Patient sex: F
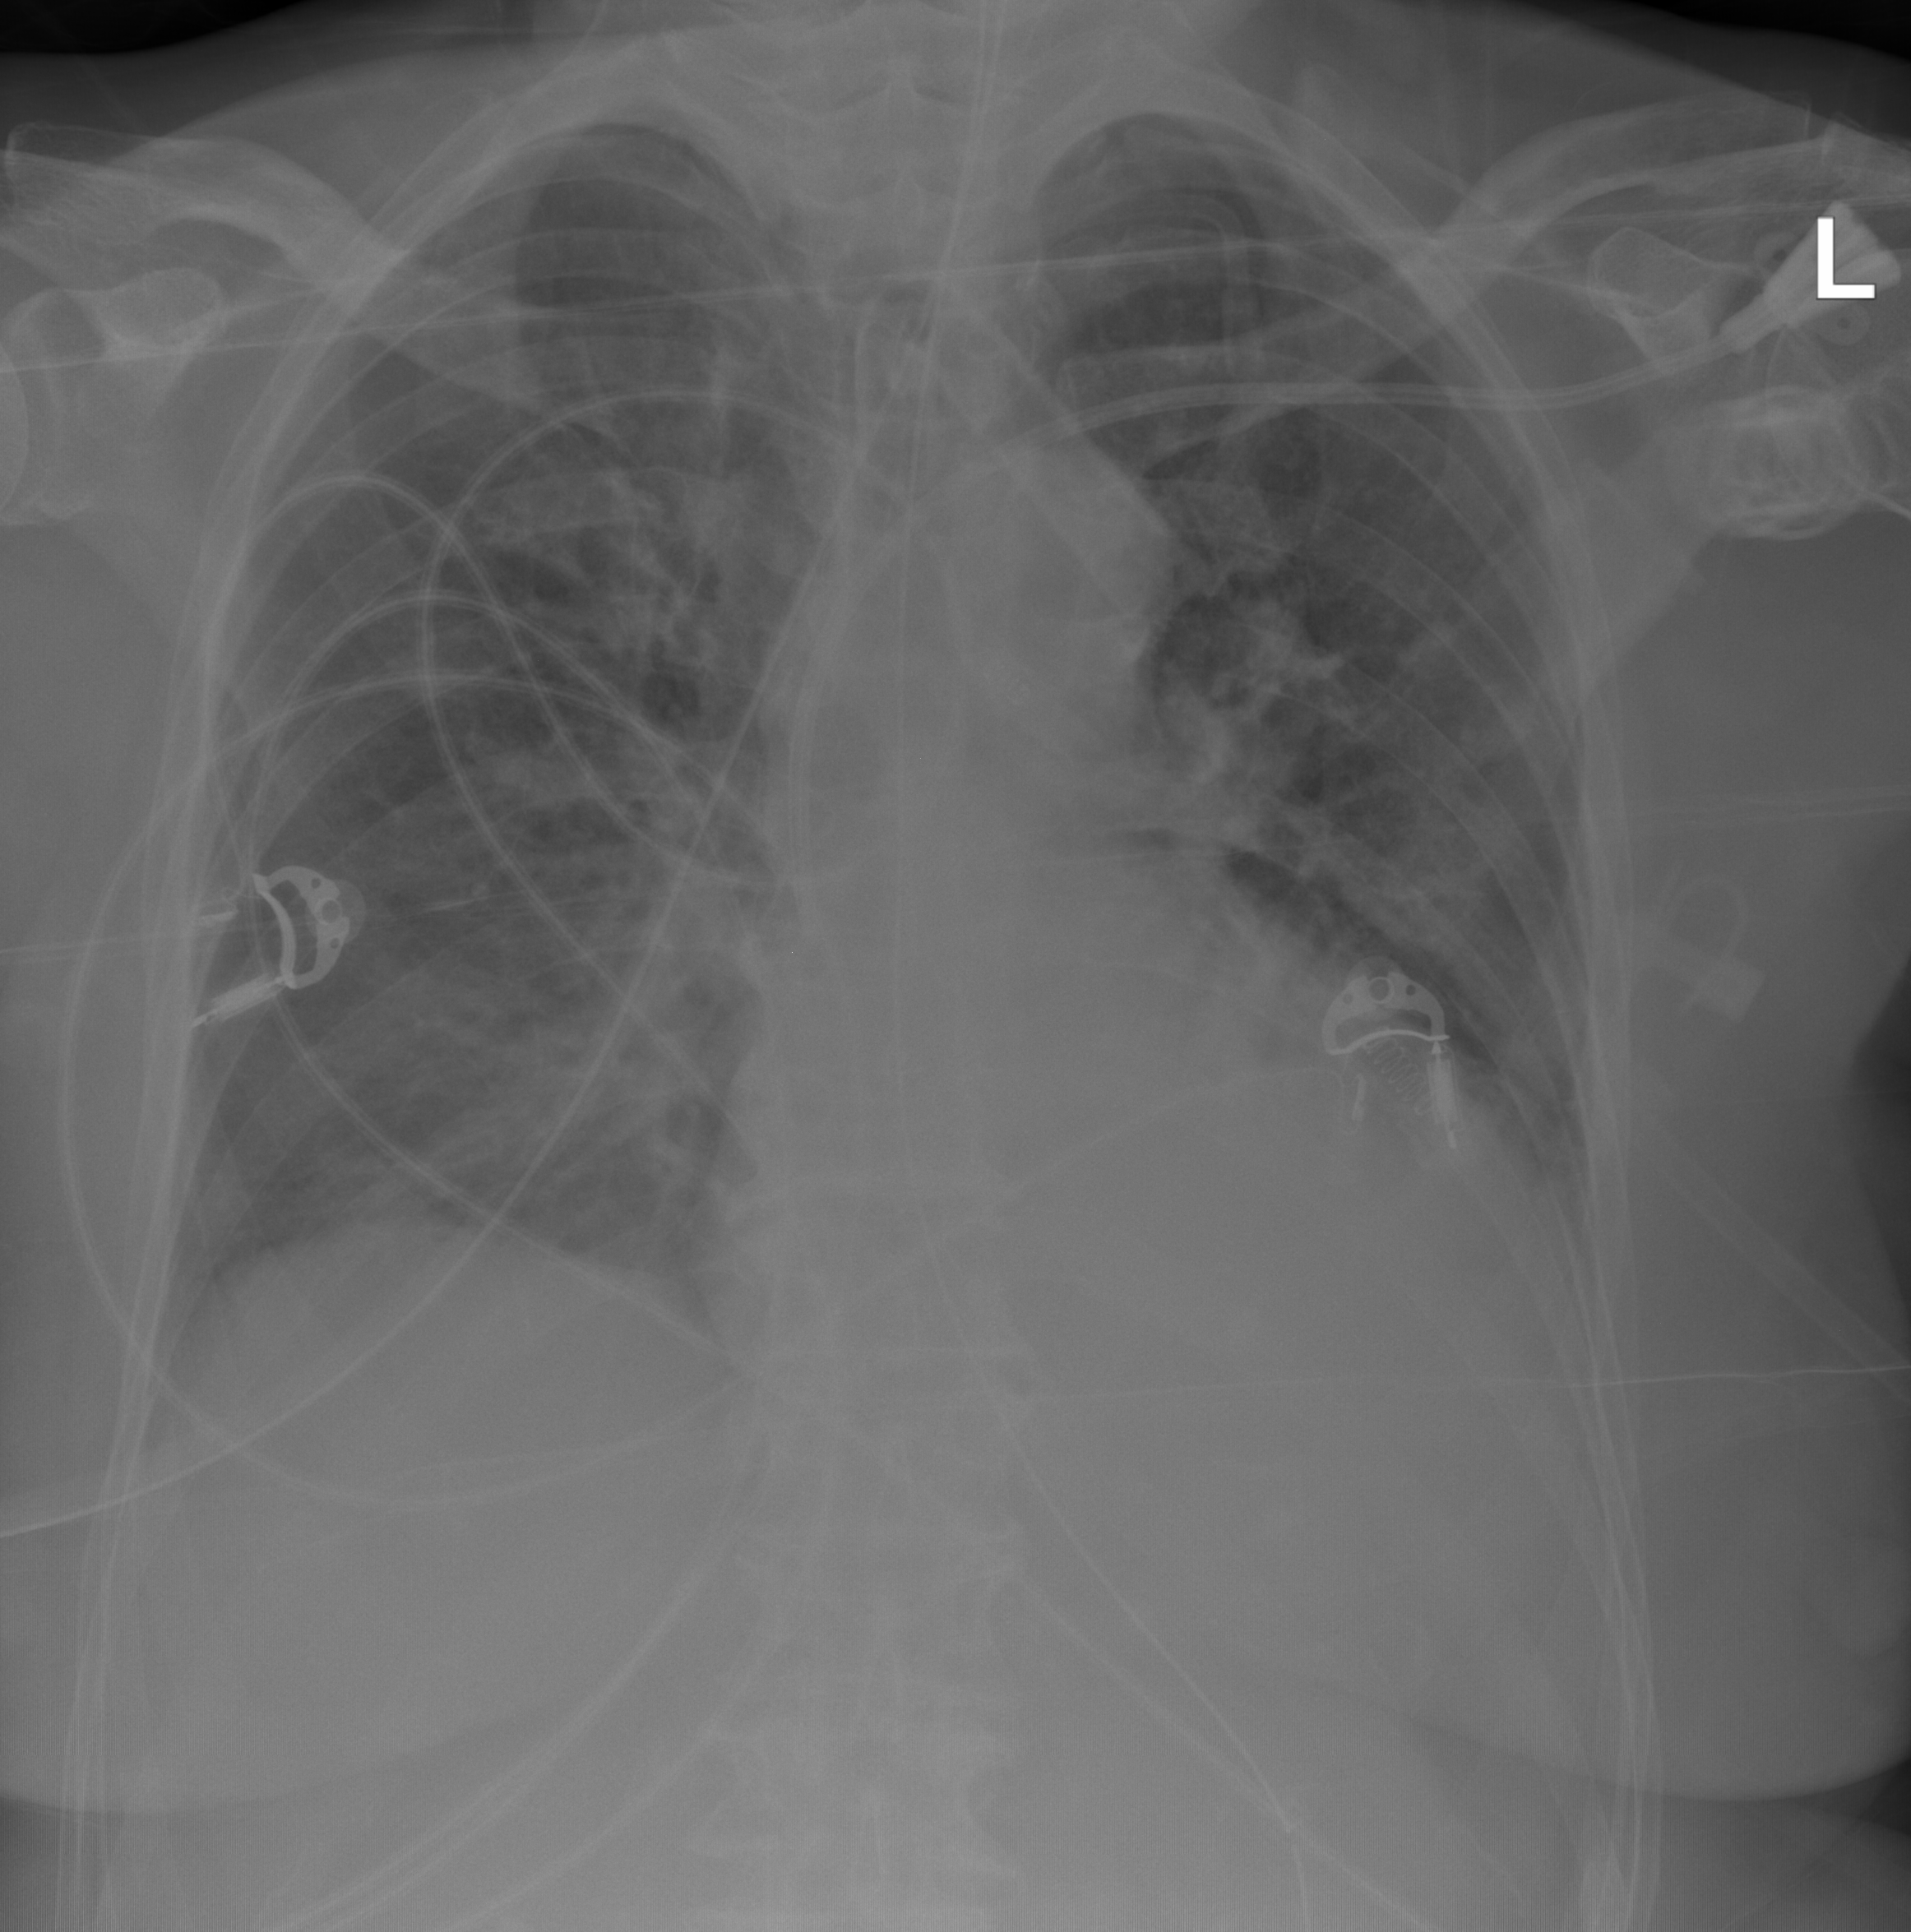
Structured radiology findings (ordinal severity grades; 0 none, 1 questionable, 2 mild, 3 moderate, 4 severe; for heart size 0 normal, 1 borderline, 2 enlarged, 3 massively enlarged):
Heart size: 0
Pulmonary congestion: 2
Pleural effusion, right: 1
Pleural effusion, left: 2
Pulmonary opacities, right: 2
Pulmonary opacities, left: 1
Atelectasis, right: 2
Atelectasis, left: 2